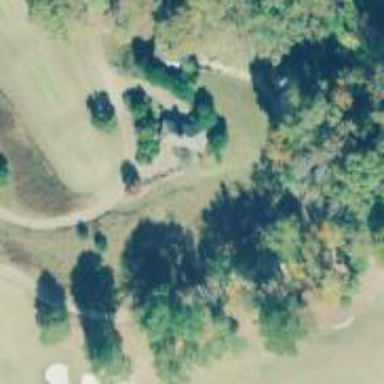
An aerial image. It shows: Path for both roads and golfers.